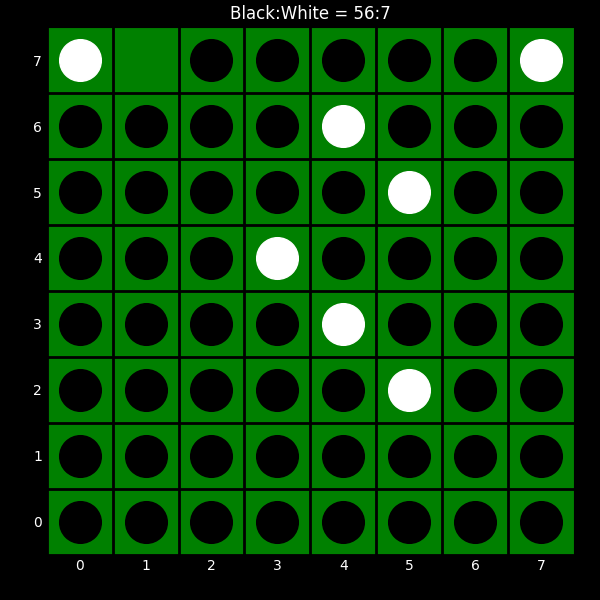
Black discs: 56
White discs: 7